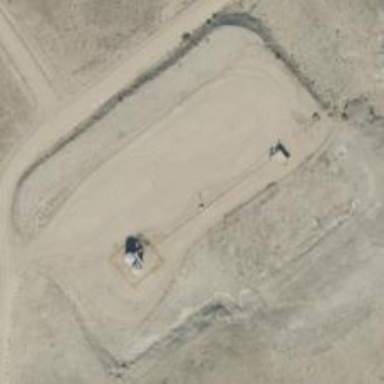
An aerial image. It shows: Petroleum well.